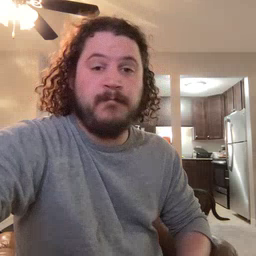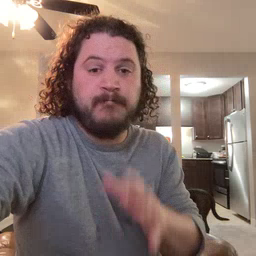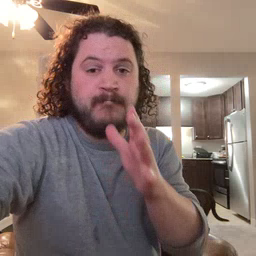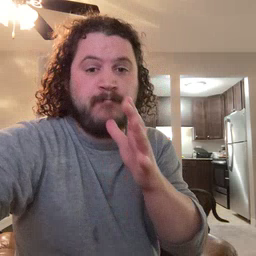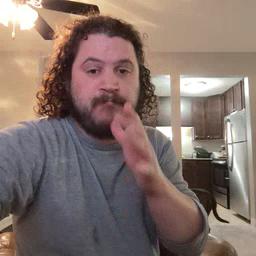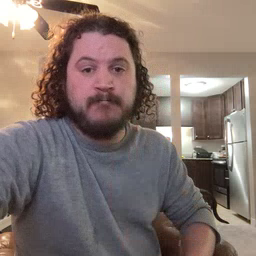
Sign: mom